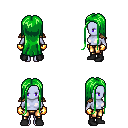
a pixel art fantasy rpg character, female body template, dark elf, purple skin, leather shoulder armor, gold greaves, green extra-long hairstyle, gold gloves, black shoes, four views (front, back, left, right), 2x2 character sprite sheet, small pixel art, hard edges, no anti-aliasing